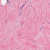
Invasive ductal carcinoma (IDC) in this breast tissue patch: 0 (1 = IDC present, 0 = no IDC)